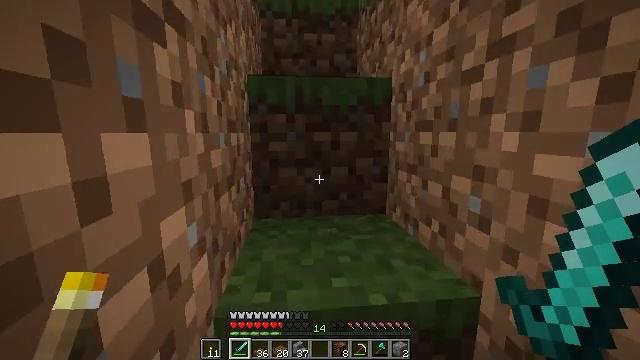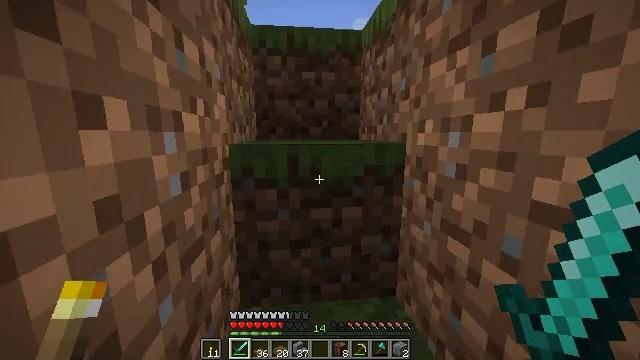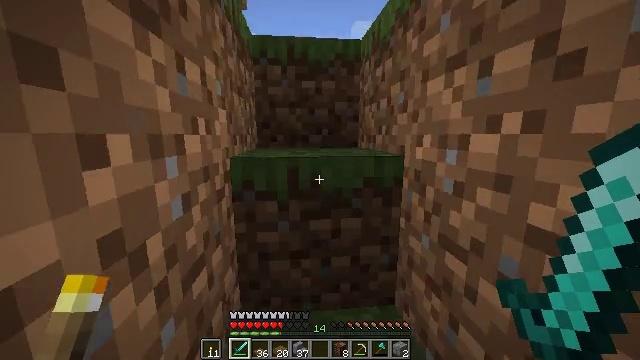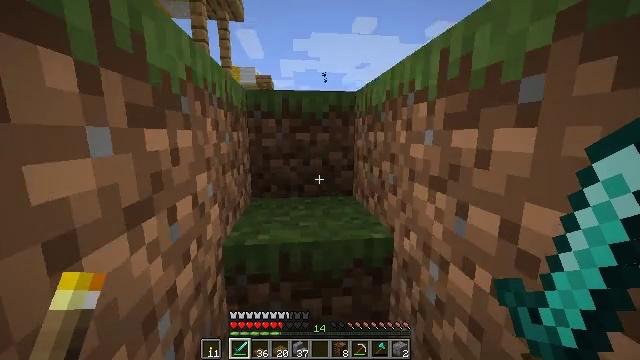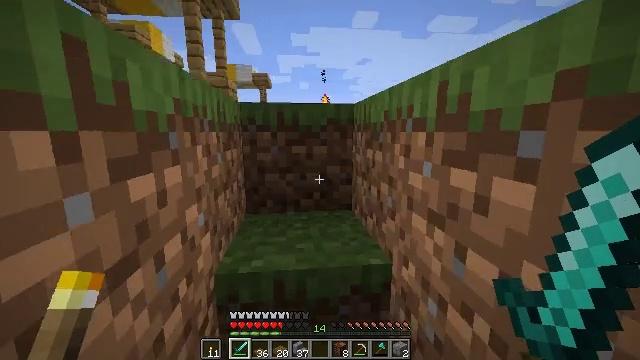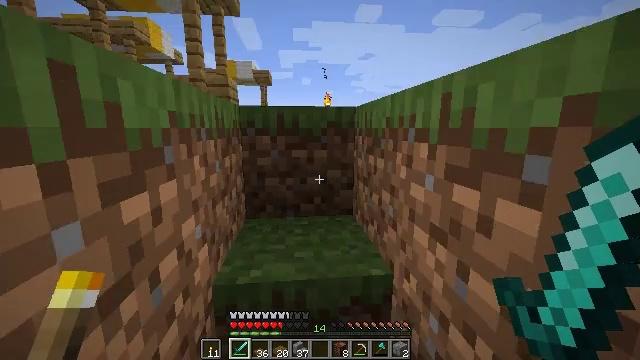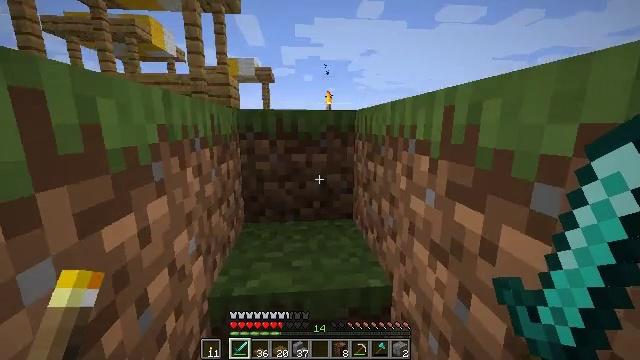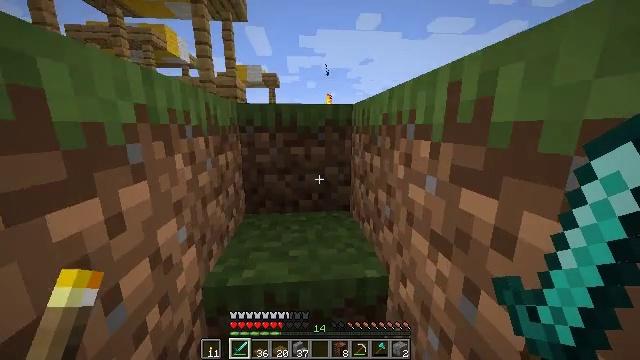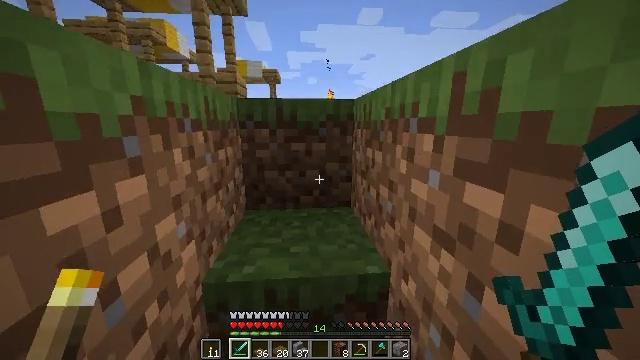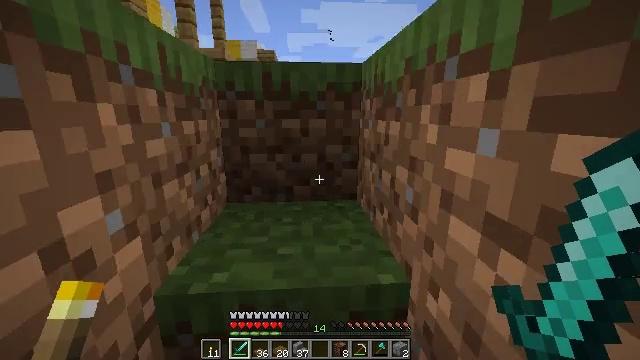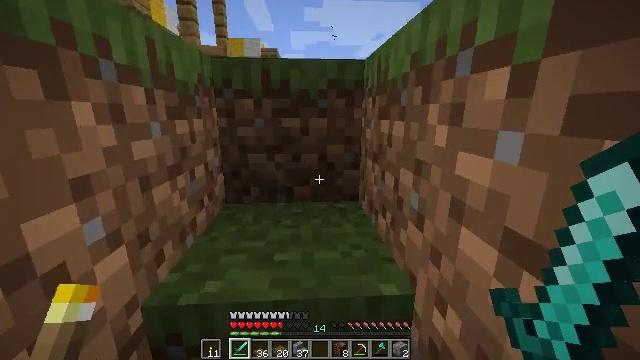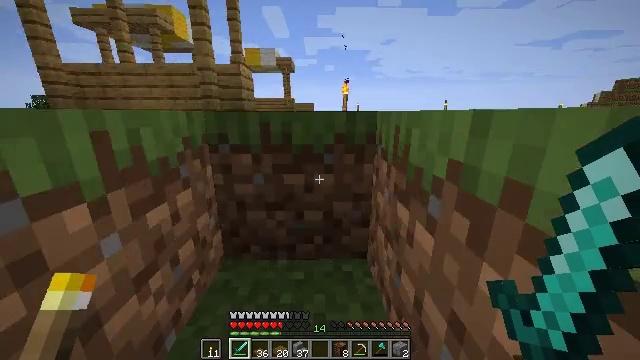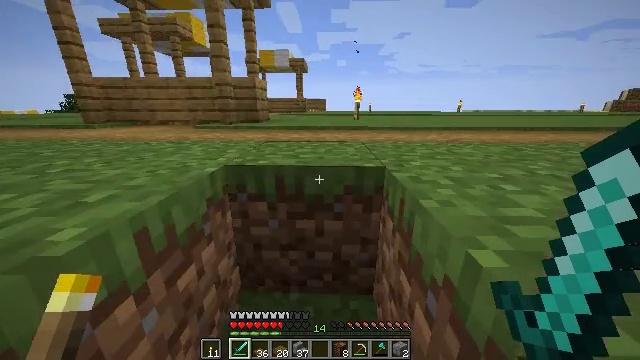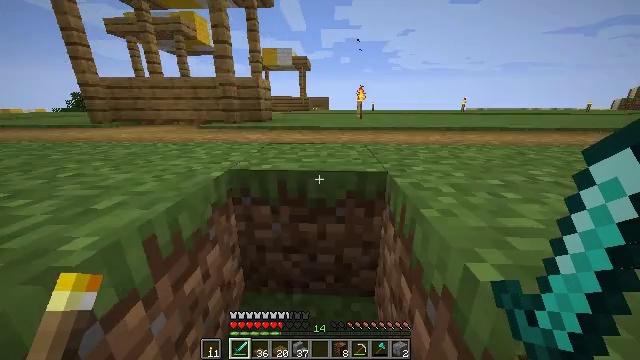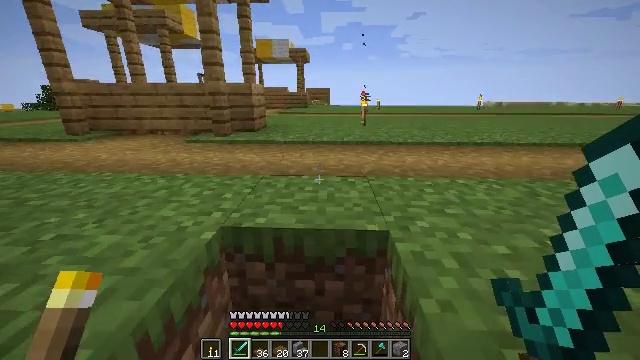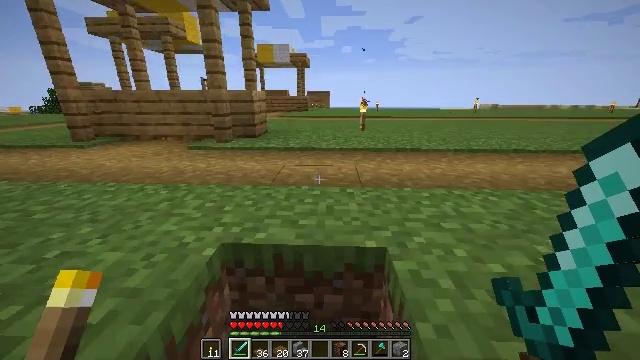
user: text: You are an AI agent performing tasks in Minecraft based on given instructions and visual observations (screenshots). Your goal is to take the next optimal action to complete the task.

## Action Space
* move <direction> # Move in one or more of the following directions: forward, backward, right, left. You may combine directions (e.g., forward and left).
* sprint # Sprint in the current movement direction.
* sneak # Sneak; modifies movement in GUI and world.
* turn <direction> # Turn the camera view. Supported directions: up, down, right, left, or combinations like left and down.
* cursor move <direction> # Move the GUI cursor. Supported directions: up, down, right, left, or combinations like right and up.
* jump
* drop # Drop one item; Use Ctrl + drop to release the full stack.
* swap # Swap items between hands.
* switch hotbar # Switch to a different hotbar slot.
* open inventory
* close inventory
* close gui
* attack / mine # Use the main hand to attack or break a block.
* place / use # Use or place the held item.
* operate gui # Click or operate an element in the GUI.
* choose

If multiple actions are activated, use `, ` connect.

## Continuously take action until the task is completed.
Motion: motion action
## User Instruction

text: Collect wheat crops.
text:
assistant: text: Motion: move forward, sprint, jump
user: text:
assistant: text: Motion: move forward, sprint, jump
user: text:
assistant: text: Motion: move forward, jump
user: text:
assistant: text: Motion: move forward, jump
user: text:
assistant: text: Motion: move forward, jump
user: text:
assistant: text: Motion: move forward, jump
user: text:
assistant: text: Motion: move forward, jump
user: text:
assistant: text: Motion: move forward, jump
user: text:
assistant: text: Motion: move forward, sprint, jump
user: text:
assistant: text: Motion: move forward, sprint, jump
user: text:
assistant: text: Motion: move forward, sprint, turn left and down, jump
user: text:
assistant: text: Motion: move forward, sprint, turn left and down, jump
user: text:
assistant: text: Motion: move forward, jump
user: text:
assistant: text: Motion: move forward, jump
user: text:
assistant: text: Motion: move forward, jump
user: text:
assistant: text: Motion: move forward, jump
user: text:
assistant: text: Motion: move forward, jump
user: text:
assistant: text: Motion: move forward, jump
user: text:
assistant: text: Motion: move forward, jump
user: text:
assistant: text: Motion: move forward, sprint, jump
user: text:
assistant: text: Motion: move forward, sprint, turn left, jump
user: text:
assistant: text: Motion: move forward, sprint, turn left, jump
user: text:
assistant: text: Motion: move forward, sprint, turn left and up, jump
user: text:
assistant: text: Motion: move forward, turn left and up, jump
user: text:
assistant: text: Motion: move forward, turn left, jump
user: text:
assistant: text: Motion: move forward
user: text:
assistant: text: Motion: move forward, turn left
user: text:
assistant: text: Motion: move forward, turn left and up
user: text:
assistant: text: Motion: move forward, sprint, turn left
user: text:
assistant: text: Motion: move forward, sprint